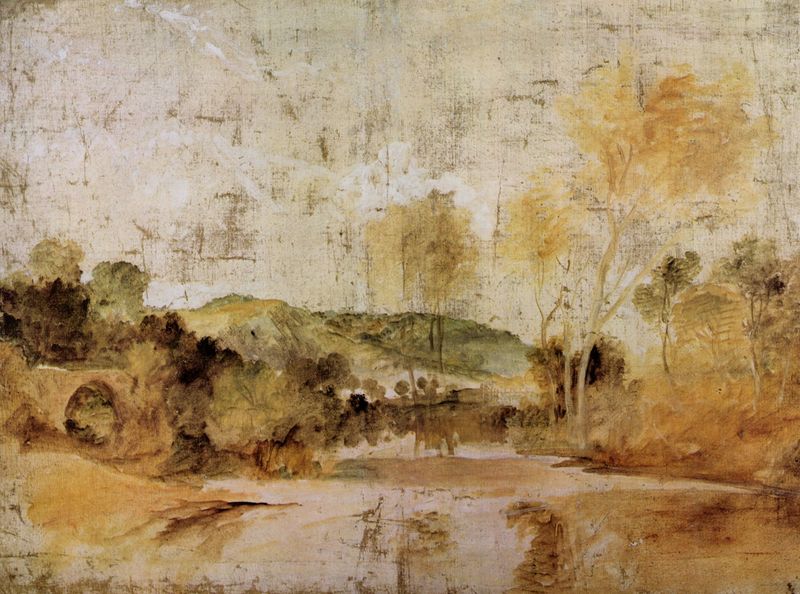
Titel: Flussszene mit Reuse in mittlerer Entfernung
Künstler: William Turner
Standort: London
Institution: Tate Gallery
Schlagwörter: baum, berg, blau, dunkel, gemälde, himmel, laub, meer, wasser, weiß, wolken, aquarell, bäume, fluss, gelb, grün, impressionismus, landschaft, ocker, sand, see, teich, ufer, äste, braun, grau, hell, hintergrund, licht, orange, pastell, skizze, vordergrund, zeichnung, gras, weg, wiese, beige, malerei, wand, stein, spiegel, bach, birke, birken, erde, feld, felder, flusslauf, horizont, hügel, natur, spiegelung, strauch, vögel, weite, wind, brücke, busch, büsche, gebüsch, sträucher, wiesen, land, pflanzen, wald, weiher, erdig, sommer, papier, bogen, warm, abstrakt, berge, farbe, grafik, graphik, vegetation, herbst, enten, van gogh, querformat, turner, monet, wandmalerei, manet, gründ, flussbett, linie, idyll, druck, leinwand, entwurf, flecken, gedeck, gedeckt, picasso, mittelalter, oker, dürer, schemen, jahreszeit, bau, waser, kratzer, dreckig, abstrackt, mäume, william turner, naturfarben, altwasser, brücücke, kulturlandschaft, verwaschen, zerkratzt, werkstattspuren